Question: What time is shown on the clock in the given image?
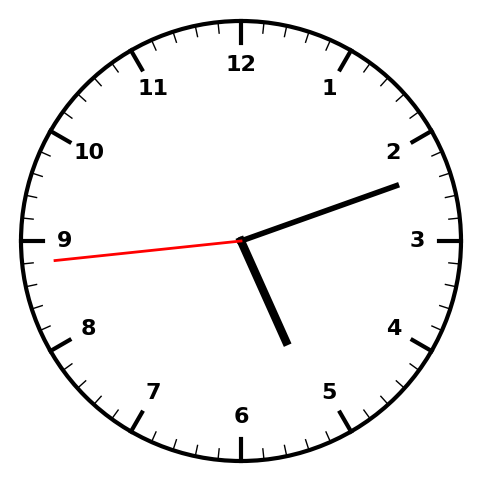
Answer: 05:11:44